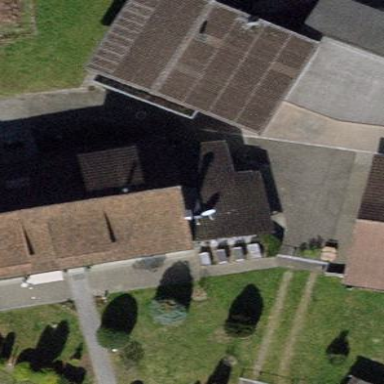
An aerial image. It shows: Part of building.